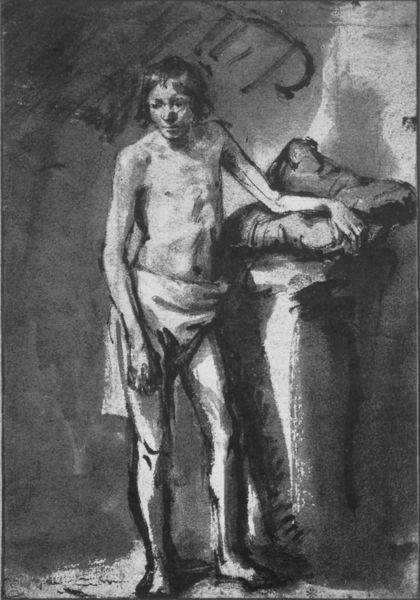
Titel: Stehendes männliches Aktmodell
Künstler: Harmensz van Rijn Rembrandt
Institution: Wien, Albertina
Schlagwörter: akt, gemälde, hand, kopf, körper, lendenschurz, mann, nackt, schatten, schurz, weiß, brust, grau, schwarz, skizze, stützen, säule, zeichnung, blick, tuch, wand, arm, stehen, bildnis, portrait, porträt, haare, kind, traurig, beine, bein, studie, kissen, ernst, bauch, halbakt, podest, junge, aufstützen, oberkörper, dünn, tusche, knabe, lendentuch, fuss, nakt, schwarz weiss, stift, hüfte, spielbein, standbein, mager, hüfttuch, blck, jugendlicher, mauervorsprung, reichnung, mann lendenschurz, am fuss